Question: I have a simple Mario game and have key events that decide different animations and movements of the player.
They are:
- - - -
As you can imagine, the player will only be able to play the jump right animation if he is moving right and is/has pressed the jump button

The issue I have come across is that only 1 key value may be sent at once. This makes if statements with '&&' conditions useless.
Here was the code that did not work:
'''
if(key == KeyEvent.VK_LEFT) {
if(distanceTraveled<300)dx=-5; else dx=-4;
if(key == KeyEvent.VK_UP)
player = jump_L_anim.getImage();
else
player = walk_L_anim.getImage();
} else {
if(distanceTraveled<300)dx=5; else dx=4;
if(key == KeyEvent.VK_UP)
player = jump_R_anim.getImage();
else
player = walk_R_anim.getImage();
}
'''
Simple enough, I realized that there are solutions to this and began attempting to figure out the key pressed before the current one.(this key could not be equal to the one currently pressed).
---
This would allow an if statement such as
'''
if key==right && lastKey == up
run jump_R animation
'''
---
I managed to be able to grab the last key, but not the last key that was not a repeat.
I felt really confused and decided to watch <URL>. That made me even more confused, In my boring accounting class I figured out the solution must be to store all previous values in an array, then I would loop through the values from the last to the beginning. I would continue this until the numbers would not continue. The number where the repetition stops is the last value i am looking for.
For anyone confused by this take a look at these console readings of key movements
'''
48
48
48
49
49
49
49
47
47
47
'''
The number I am looking for in this situation is 49. That is because it was the last key pressed that is not the current key.
Is my logic behind this issue correct? How would you solve this issue? I prefer not working with arrays if there is a simple variable only solution available. I am looking for the fastest and most efficient logic.
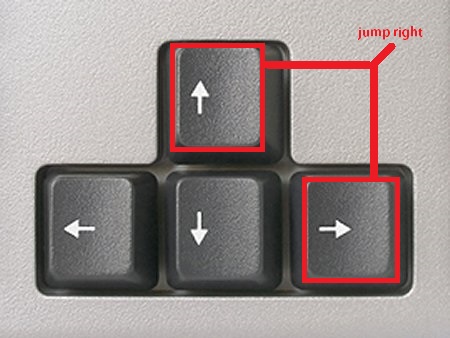
Answer: Perhaps you can store which keys are held down at the moment into an HashSet, and the if statement would be something like:
'''
if (keyCodeSet.contains(x) && keyCodeSet.contains(y))
'''
where x and y are the key numbers you want. When the keys are released, you simply remove them from the set.